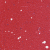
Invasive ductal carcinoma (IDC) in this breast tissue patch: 0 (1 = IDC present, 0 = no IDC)